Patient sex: M
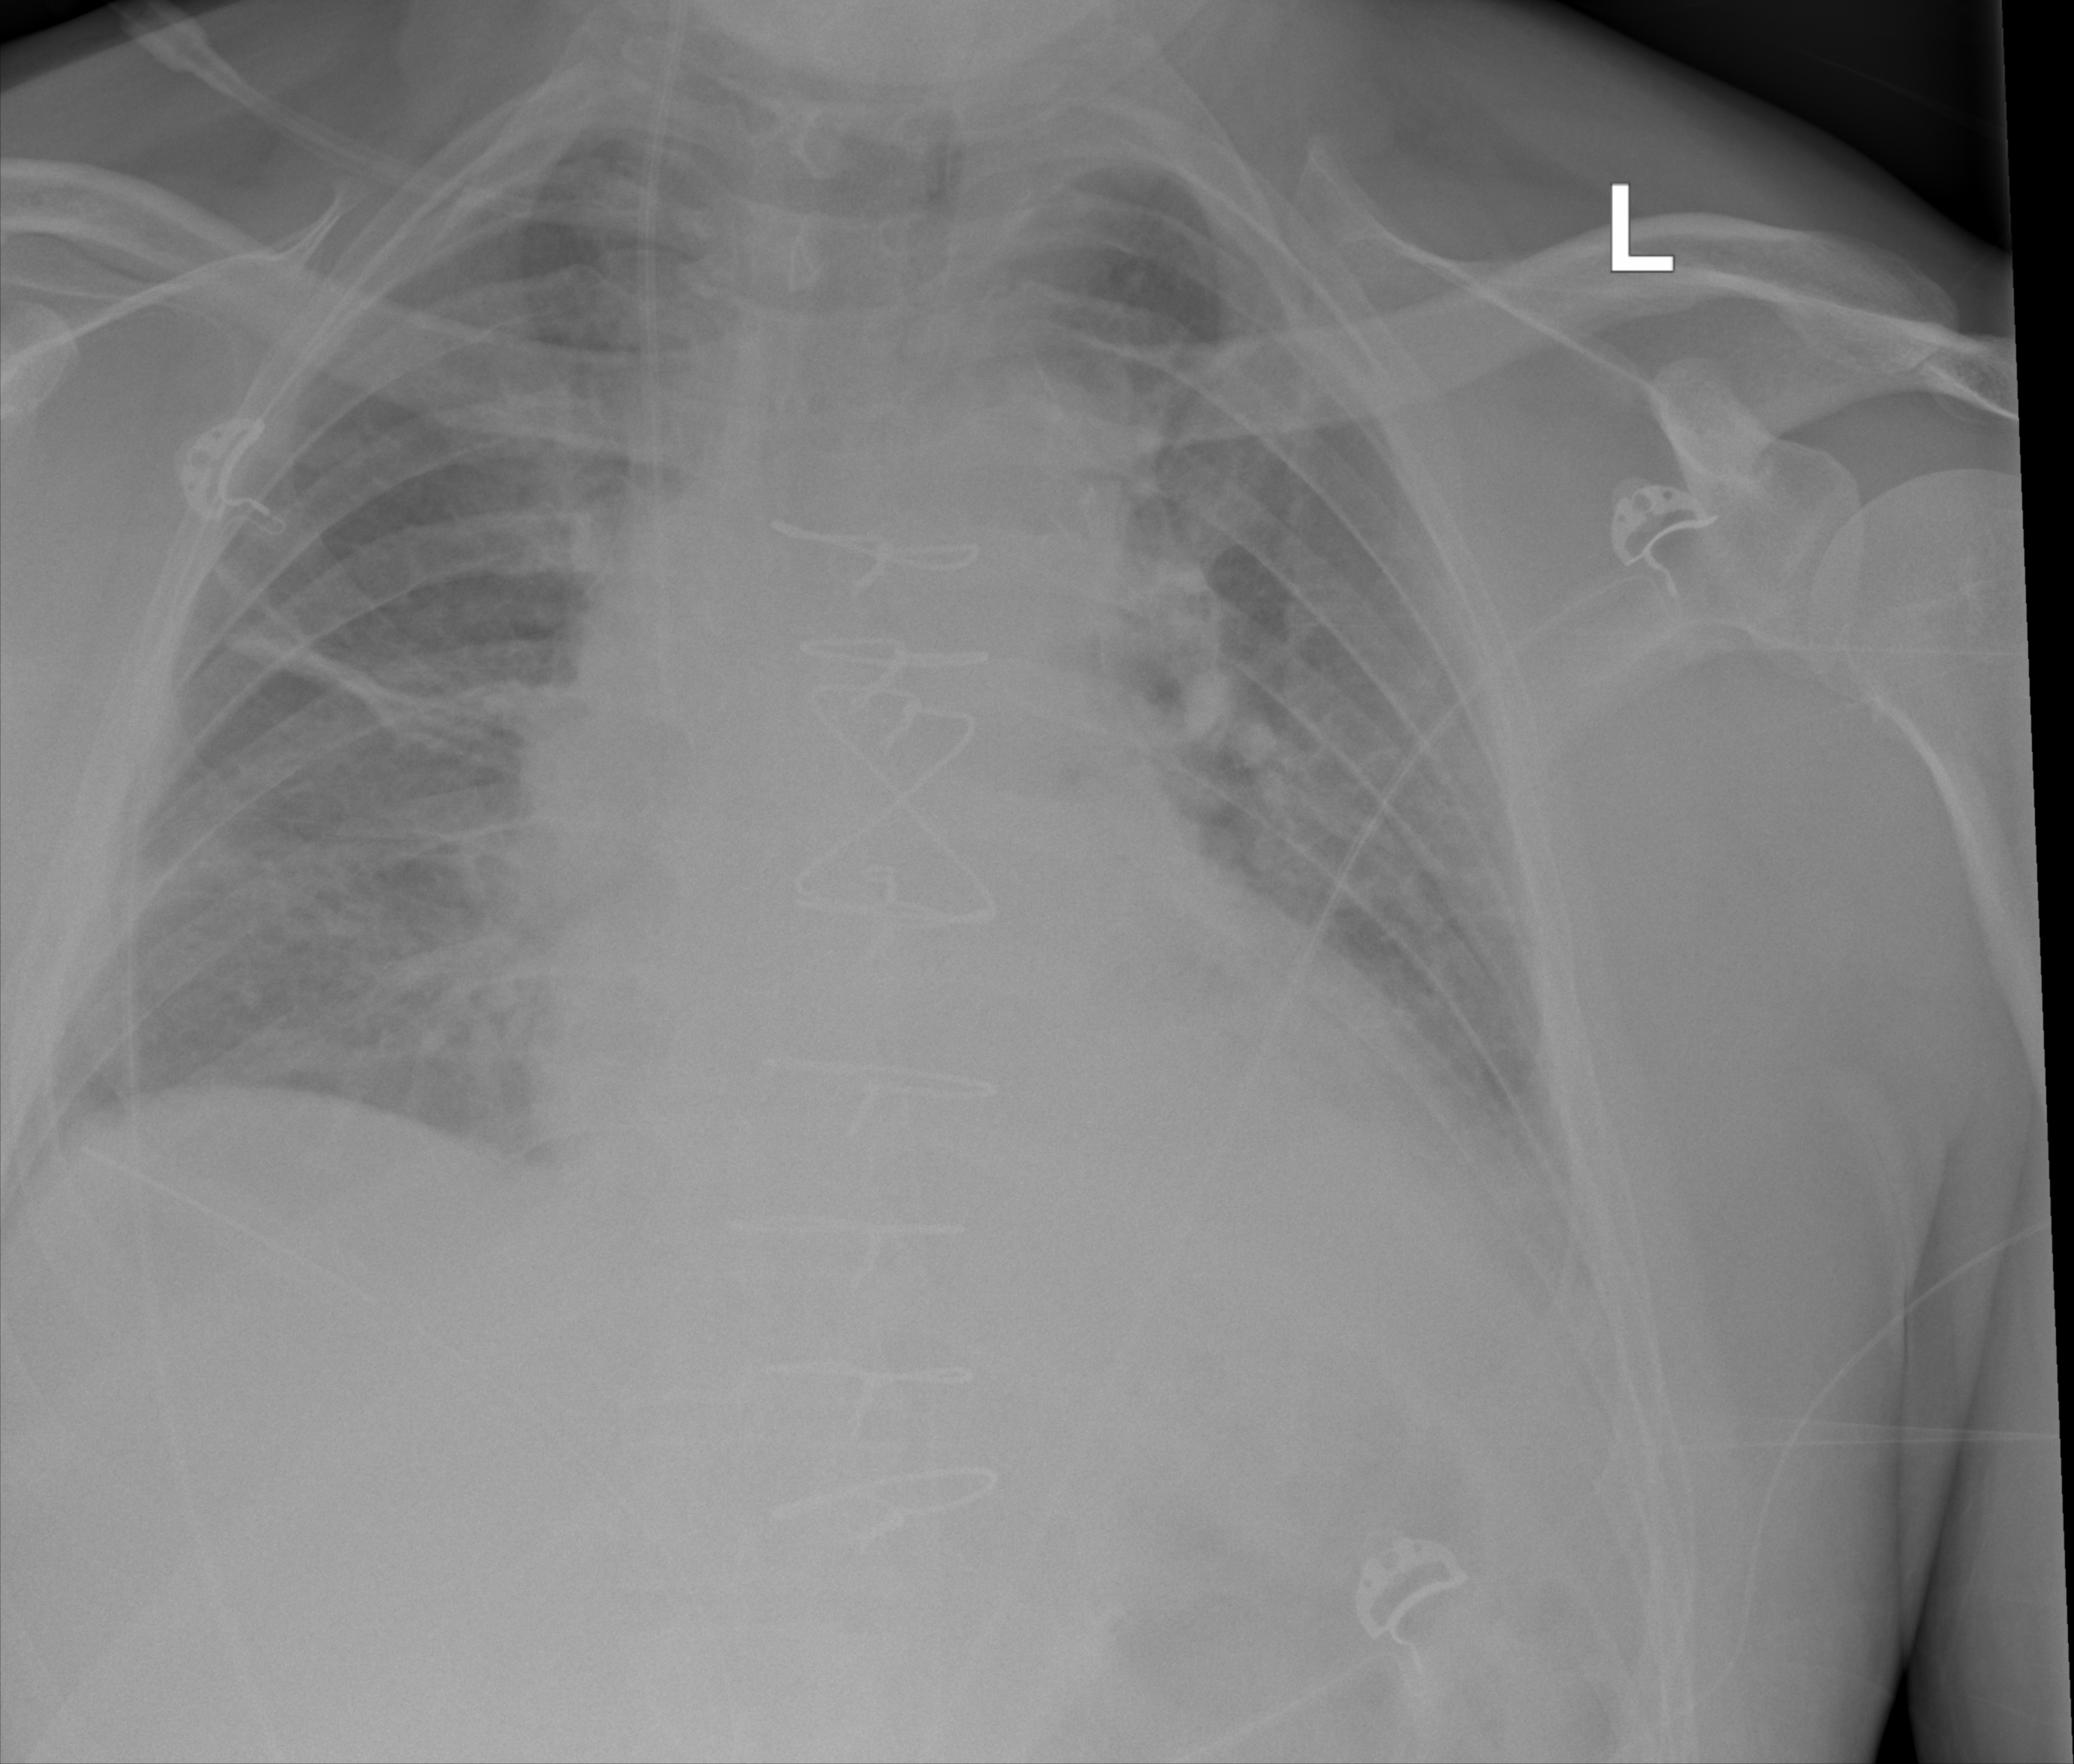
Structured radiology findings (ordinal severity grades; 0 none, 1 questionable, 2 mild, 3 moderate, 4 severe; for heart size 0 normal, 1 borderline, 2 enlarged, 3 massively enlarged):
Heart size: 2
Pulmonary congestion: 2
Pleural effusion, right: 0
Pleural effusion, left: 2
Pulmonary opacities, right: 1
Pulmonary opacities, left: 1
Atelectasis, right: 2
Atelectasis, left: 2